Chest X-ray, PA view. Patient: 38 years old, sex M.
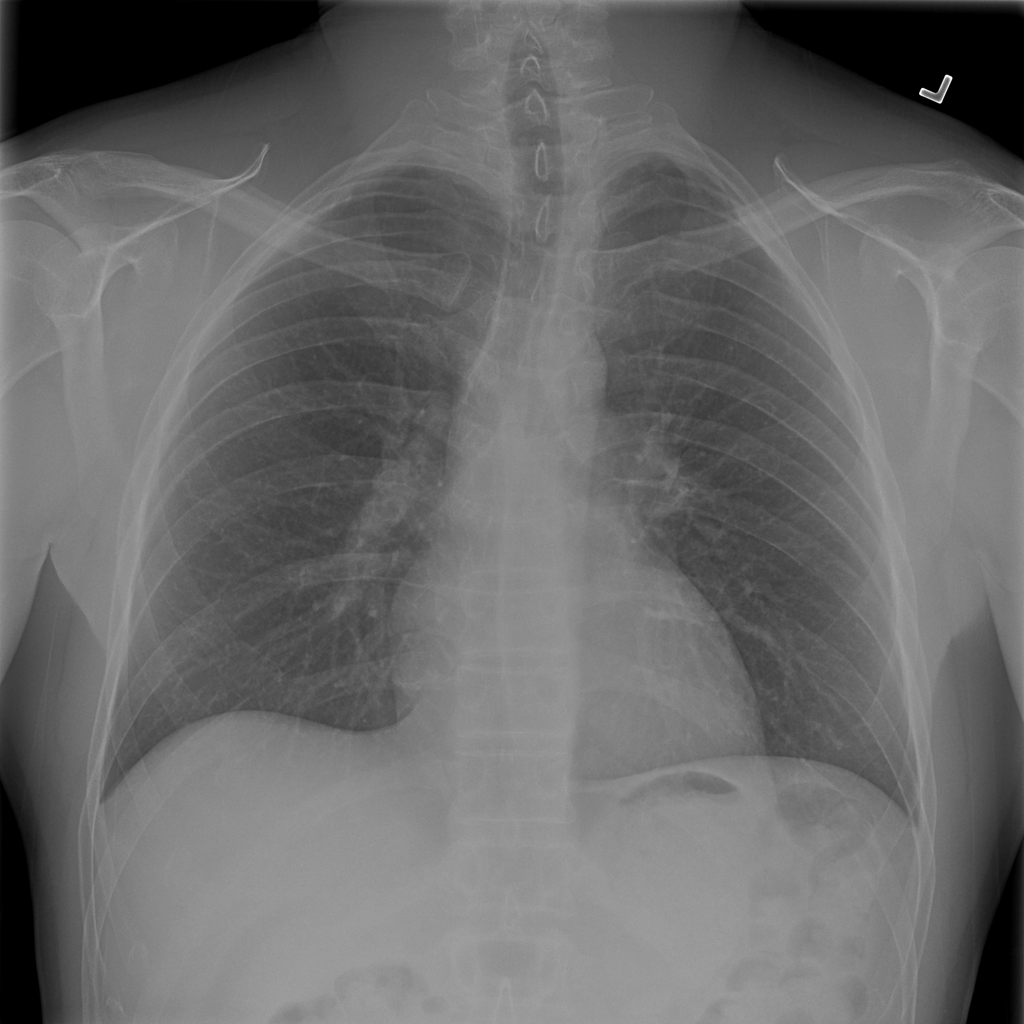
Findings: No Finding